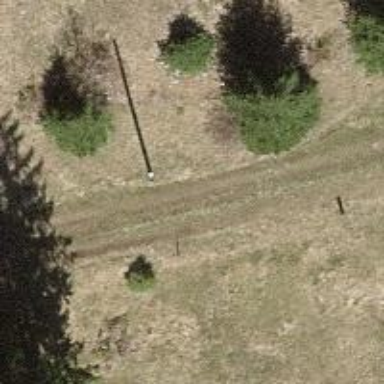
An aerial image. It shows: Power pole.